Interaction volume radius: 5 \u00c5
Interaction volume height: 10 \u00c5
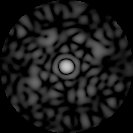
Disorder parameter: 0.7983